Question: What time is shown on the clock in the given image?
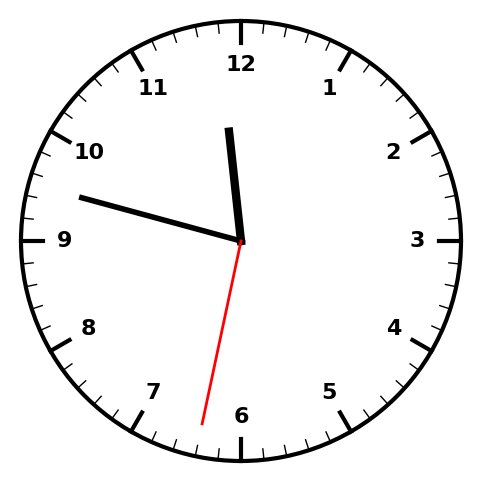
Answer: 11:47:32